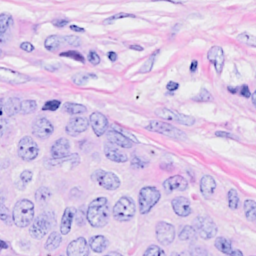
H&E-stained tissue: Breast